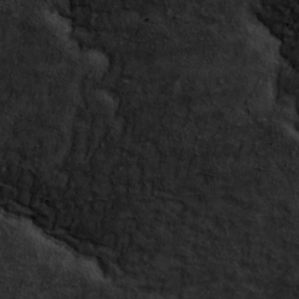
Label: non_frost